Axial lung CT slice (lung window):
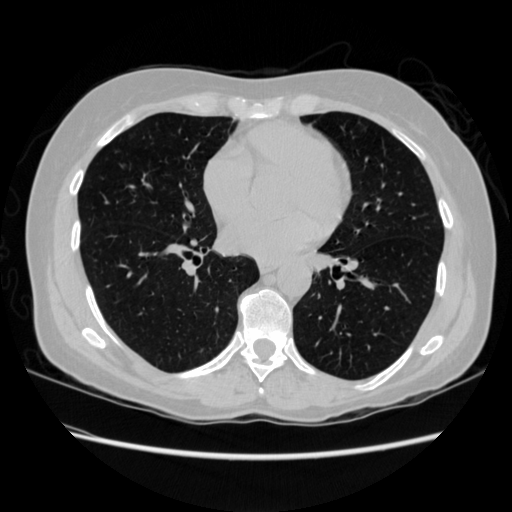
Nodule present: no